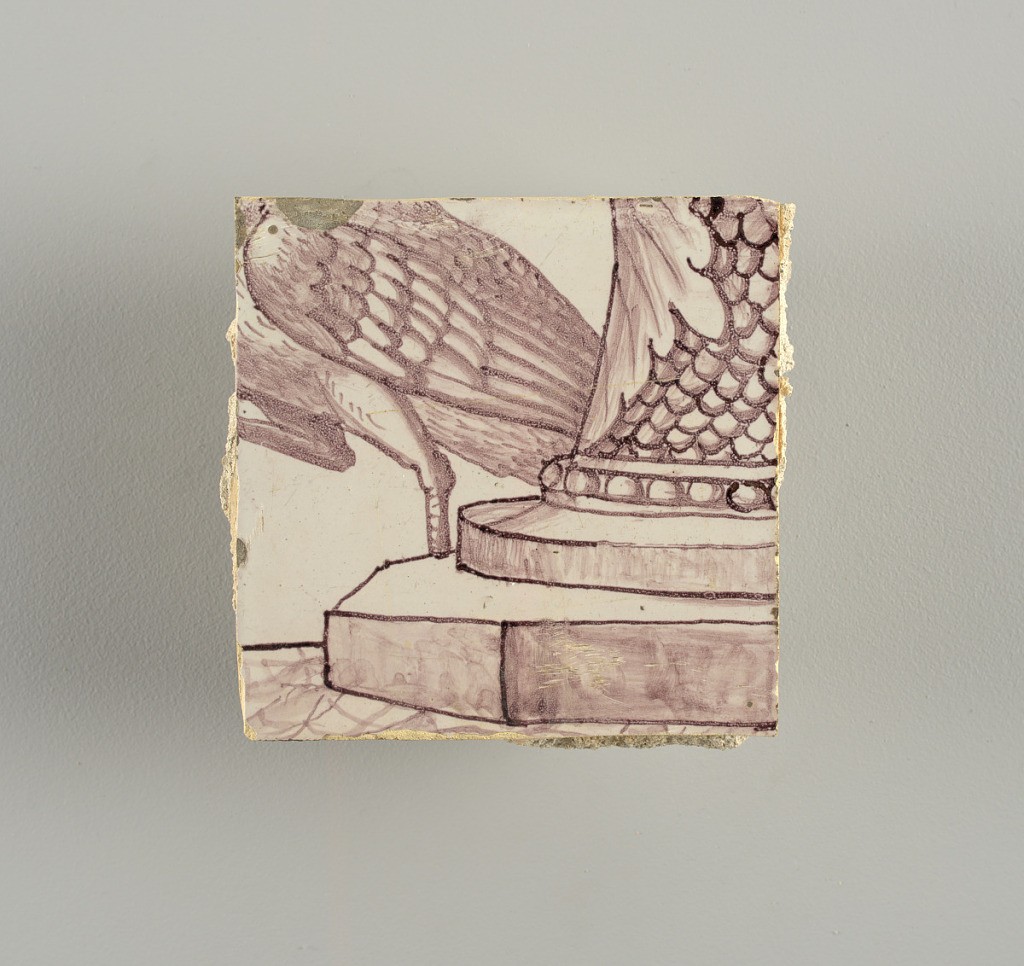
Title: Wall facing
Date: ca. 1725
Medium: Tin-glazed earthenware, underglaze
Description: Horizontal rectangle.  Thirty-seven tiles wide and twenty-one high with opening for door or window nineteen and one-half tiles high and twelve wide.  To left and right of opening, centered canopy above. Left, woman representing Hope, right, a sculputure urn.  Centered above opening, a mascaron.  Arabesque design of foliage.